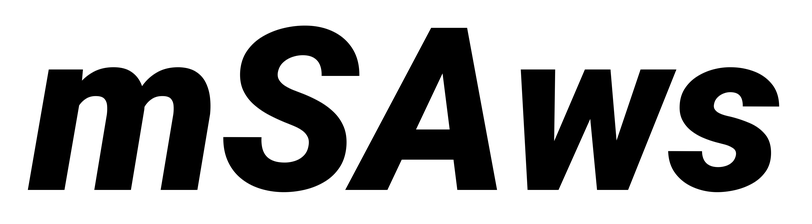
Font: Roboto-Italic_Black_Italic